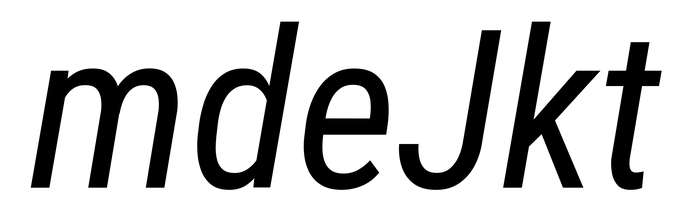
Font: Roboto-Italic_Condensed_Italic